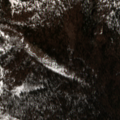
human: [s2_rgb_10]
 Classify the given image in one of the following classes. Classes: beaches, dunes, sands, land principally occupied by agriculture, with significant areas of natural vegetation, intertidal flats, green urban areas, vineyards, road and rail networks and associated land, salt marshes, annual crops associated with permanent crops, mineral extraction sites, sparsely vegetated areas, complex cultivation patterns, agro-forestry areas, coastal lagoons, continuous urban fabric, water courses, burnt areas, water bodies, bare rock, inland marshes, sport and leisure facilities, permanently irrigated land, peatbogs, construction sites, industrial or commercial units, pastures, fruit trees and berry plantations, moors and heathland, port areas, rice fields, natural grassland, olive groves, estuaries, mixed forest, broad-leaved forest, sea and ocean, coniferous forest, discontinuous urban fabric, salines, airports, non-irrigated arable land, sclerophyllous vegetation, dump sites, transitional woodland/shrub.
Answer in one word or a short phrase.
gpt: broad-leaved forest, mixed forest, natural grassland, sparsely vegetated areas